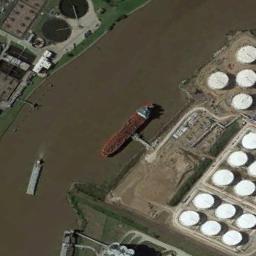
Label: ship